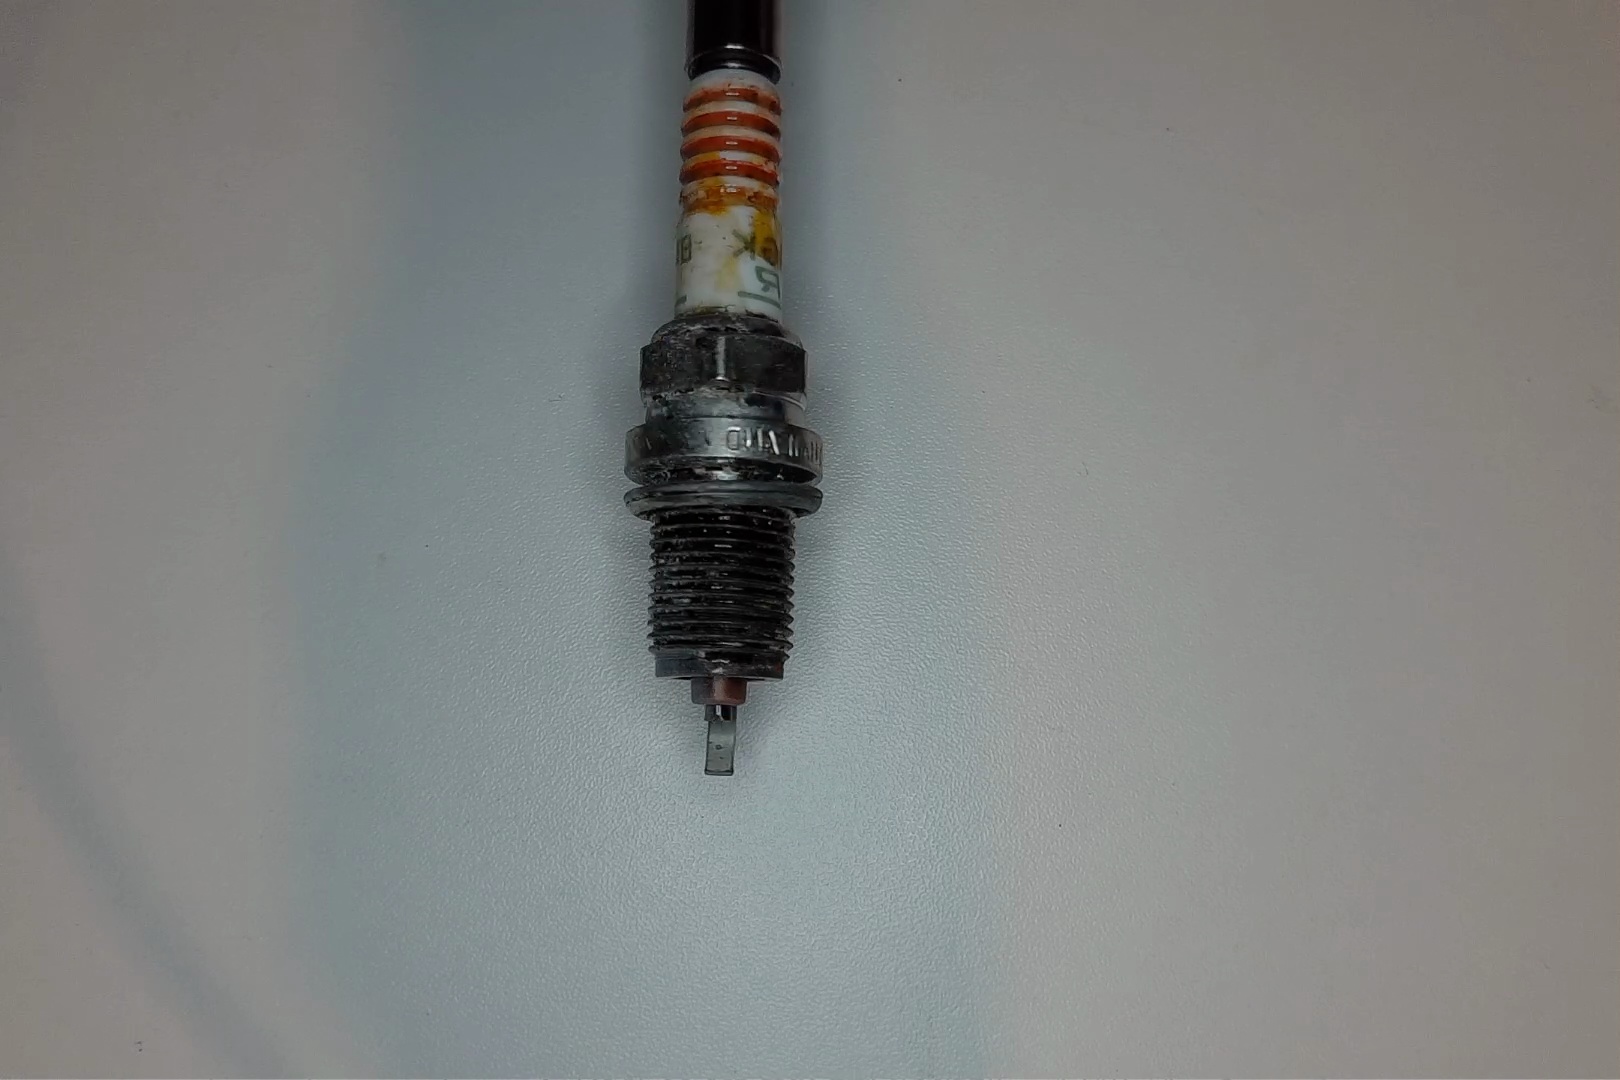
Label: anomaly